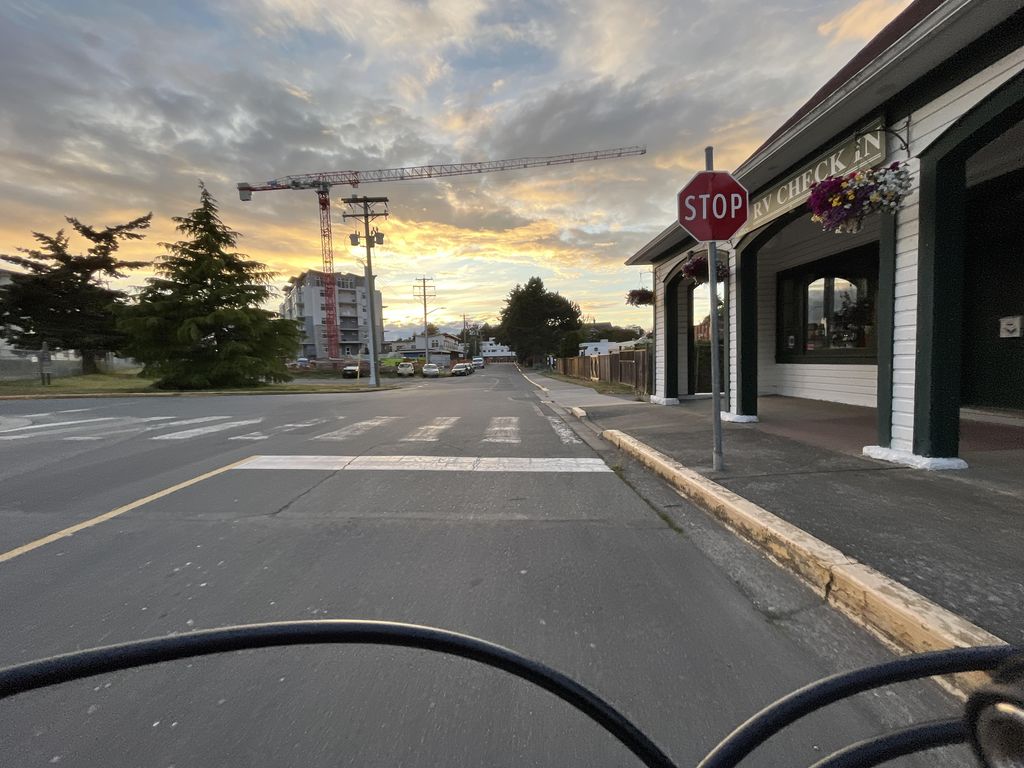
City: victoria